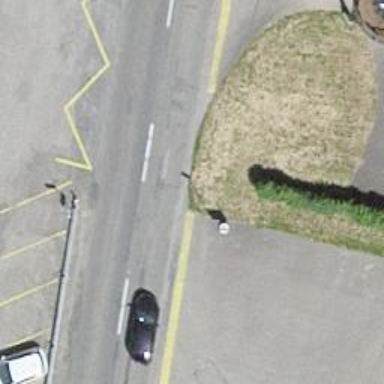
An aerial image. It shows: Bus stop with stop position for public transport.